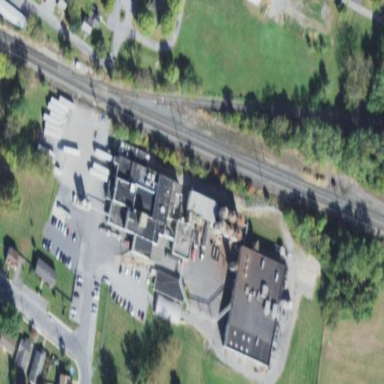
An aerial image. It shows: Manufacturing building.